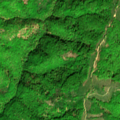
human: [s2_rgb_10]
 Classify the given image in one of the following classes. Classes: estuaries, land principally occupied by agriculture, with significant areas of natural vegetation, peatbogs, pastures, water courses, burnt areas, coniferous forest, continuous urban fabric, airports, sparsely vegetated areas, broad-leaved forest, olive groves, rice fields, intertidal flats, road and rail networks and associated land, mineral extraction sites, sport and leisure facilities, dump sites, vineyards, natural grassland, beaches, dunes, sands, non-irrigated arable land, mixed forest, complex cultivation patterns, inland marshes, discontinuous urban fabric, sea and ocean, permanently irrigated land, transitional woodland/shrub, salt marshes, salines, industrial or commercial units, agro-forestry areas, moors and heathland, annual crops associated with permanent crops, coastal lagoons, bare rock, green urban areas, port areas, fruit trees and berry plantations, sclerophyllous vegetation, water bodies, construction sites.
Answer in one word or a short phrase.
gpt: pastures, broad-leaved forest